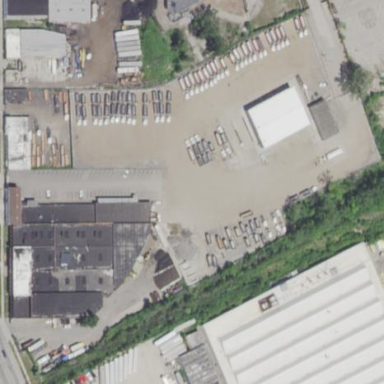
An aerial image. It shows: Industrial area.